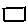
Label: square